Question: I've got a few collectionviewcells being created from an array. What I want is a static cell that sits at the very end of all these cells.
so not matter how many cells I add, this particular cell stays at the very end
Also if its impossible to do this, what ideas do you have to accomplish what I'm trying
Thank you so much. I really appreciate any answers you offer

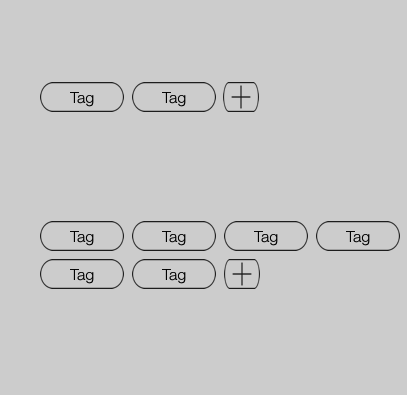
Answer: yes this is absolutely possible.
In 'func collectionView(_ collectionView: UICollectionView, numberOfItemsInSection section: Int) -> Int' you should always return 1 more than the number of items you have.
In 'func collectionView(_ collectionView: UICollectionView, cellForItemAtIndexPath indexPath: NSIndexPath) -> UICollectionViewCell' you should check to see if indexPath.row is equal to the number of items you have. If it is, configure that particular cell to have a + sign.
Be sure that for this last cell you do NOT make a call accessing the same Array you use for tags.
For example, if your array of tags looks like this:
'''
var myItems = ["Tag1", "Tag2", "Tag3"]
'''
Then the following code is :
'''
var titleToDisplayOnCell = myItems[indexPath.row] // Don't do this!
'''
This is because for the cell where the + sign should be displayed, row is 3 and there is no object at myItems[3] -- that's beyond the bounds of the array, which is 0 to 2 inclusive.